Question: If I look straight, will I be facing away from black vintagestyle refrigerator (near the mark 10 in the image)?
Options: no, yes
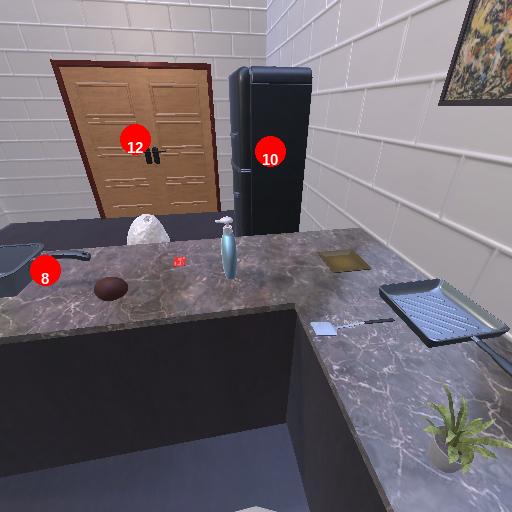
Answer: no